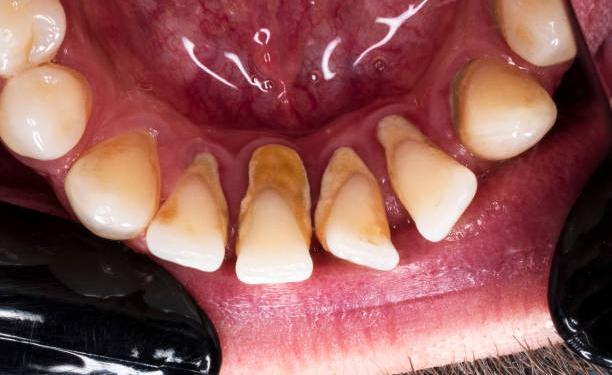
Condition: Calculus